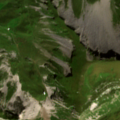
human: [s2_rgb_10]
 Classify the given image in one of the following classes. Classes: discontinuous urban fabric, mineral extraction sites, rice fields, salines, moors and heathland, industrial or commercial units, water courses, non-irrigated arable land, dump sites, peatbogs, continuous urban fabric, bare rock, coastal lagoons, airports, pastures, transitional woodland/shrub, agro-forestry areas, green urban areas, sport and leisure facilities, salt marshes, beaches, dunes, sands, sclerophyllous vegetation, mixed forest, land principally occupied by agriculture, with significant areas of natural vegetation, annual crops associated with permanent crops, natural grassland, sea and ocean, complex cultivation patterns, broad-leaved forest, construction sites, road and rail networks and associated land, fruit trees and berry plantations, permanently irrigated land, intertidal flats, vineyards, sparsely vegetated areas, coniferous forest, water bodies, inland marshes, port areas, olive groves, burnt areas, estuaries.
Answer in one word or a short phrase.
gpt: natural grassland, bare rock, sparsely vegetated areas